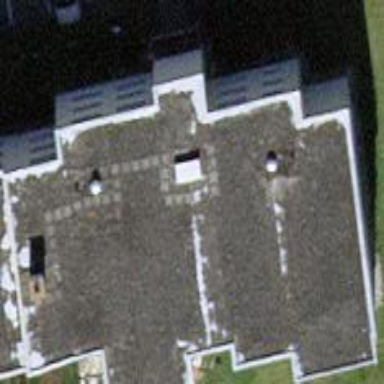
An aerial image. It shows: Residential building with flat roof made of tar paper. The building is colored wheat and the roof is DarkSlateGray.